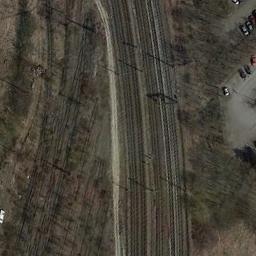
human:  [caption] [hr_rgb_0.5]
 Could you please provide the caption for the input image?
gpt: These railways go through a grove of bare trees and a parking lot is next to the railways .

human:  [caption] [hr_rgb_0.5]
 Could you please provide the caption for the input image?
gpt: Many trees are beside the railway .

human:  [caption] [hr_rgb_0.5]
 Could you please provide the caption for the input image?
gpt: The railway is on the bare land .

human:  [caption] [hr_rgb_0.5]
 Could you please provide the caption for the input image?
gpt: Both sides of the railway are neat trees .

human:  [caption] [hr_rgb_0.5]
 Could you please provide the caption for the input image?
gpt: There are many green bushes beside the railway .